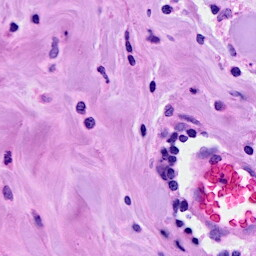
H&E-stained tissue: Breast